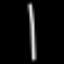
Label: line